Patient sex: F
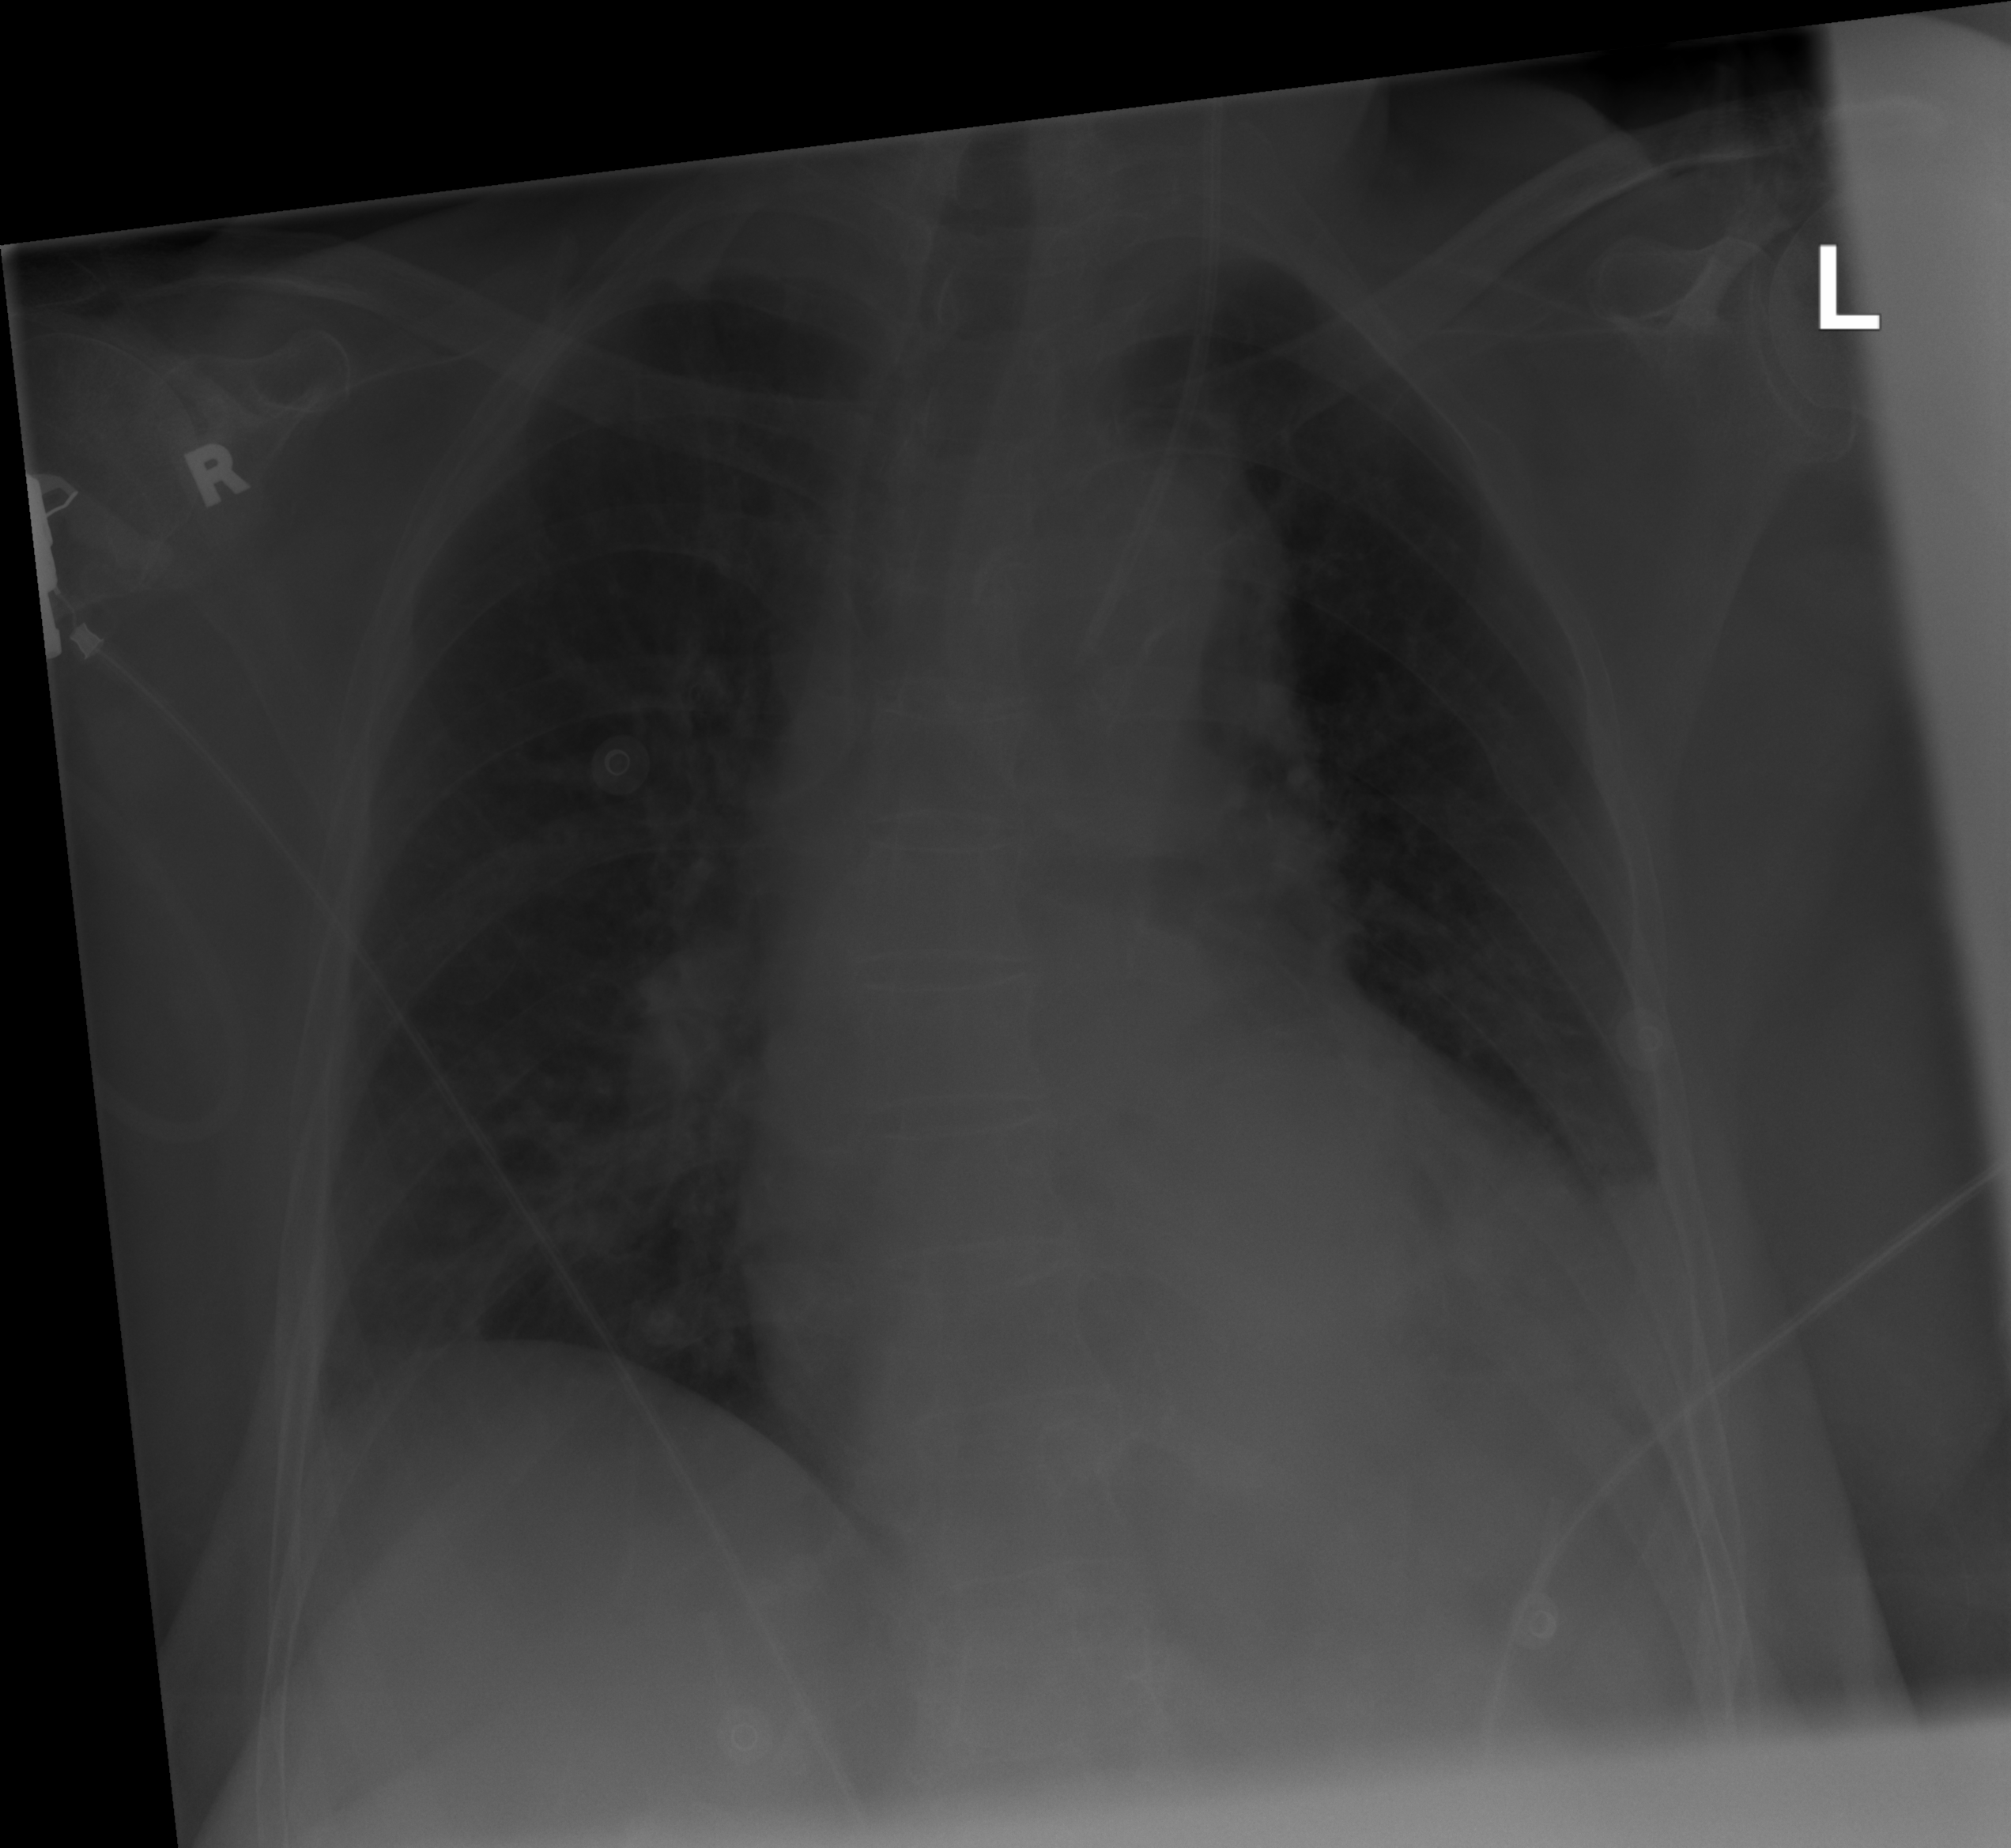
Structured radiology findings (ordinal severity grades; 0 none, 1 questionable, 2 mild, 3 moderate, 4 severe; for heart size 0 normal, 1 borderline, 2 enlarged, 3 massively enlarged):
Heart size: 2
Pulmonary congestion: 0
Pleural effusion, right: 0
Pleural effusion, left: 1
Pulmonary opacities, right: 0
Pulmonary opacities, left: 0
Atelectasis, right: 2
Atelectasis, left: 2